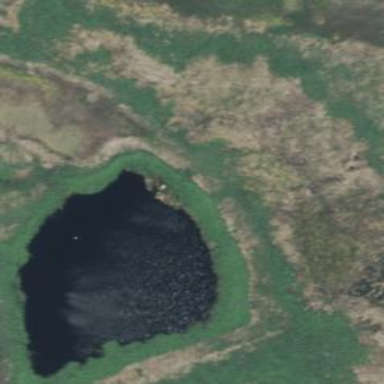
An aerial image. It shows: Peaceful pond surrounded by nature.